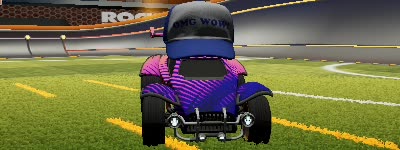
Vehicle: octane